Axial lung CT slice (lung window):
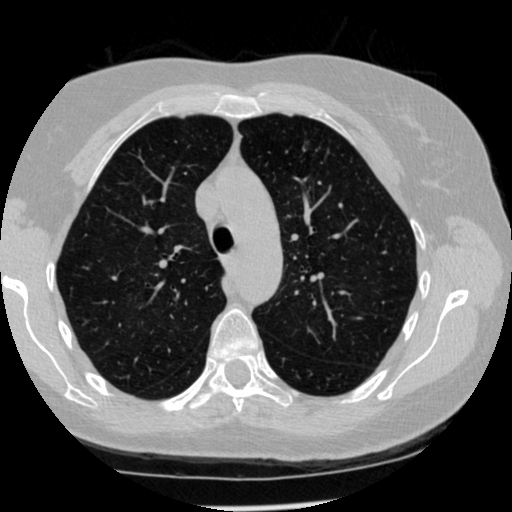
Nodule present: no